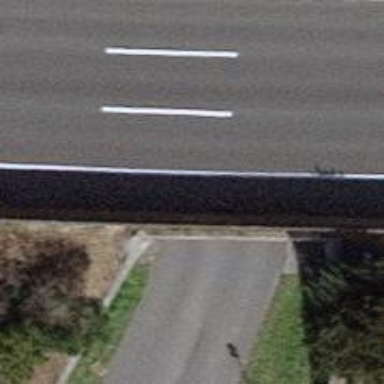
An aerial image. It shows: Unclassified road with tunnel.